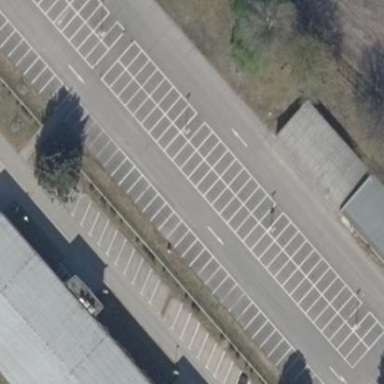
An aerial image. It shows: Parking area with surface.